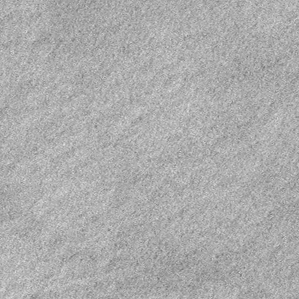
Label: frost